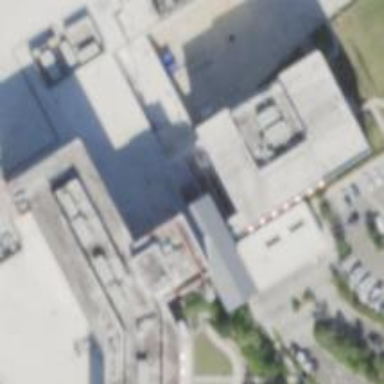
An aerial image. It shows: Hospital providing healthcare services.